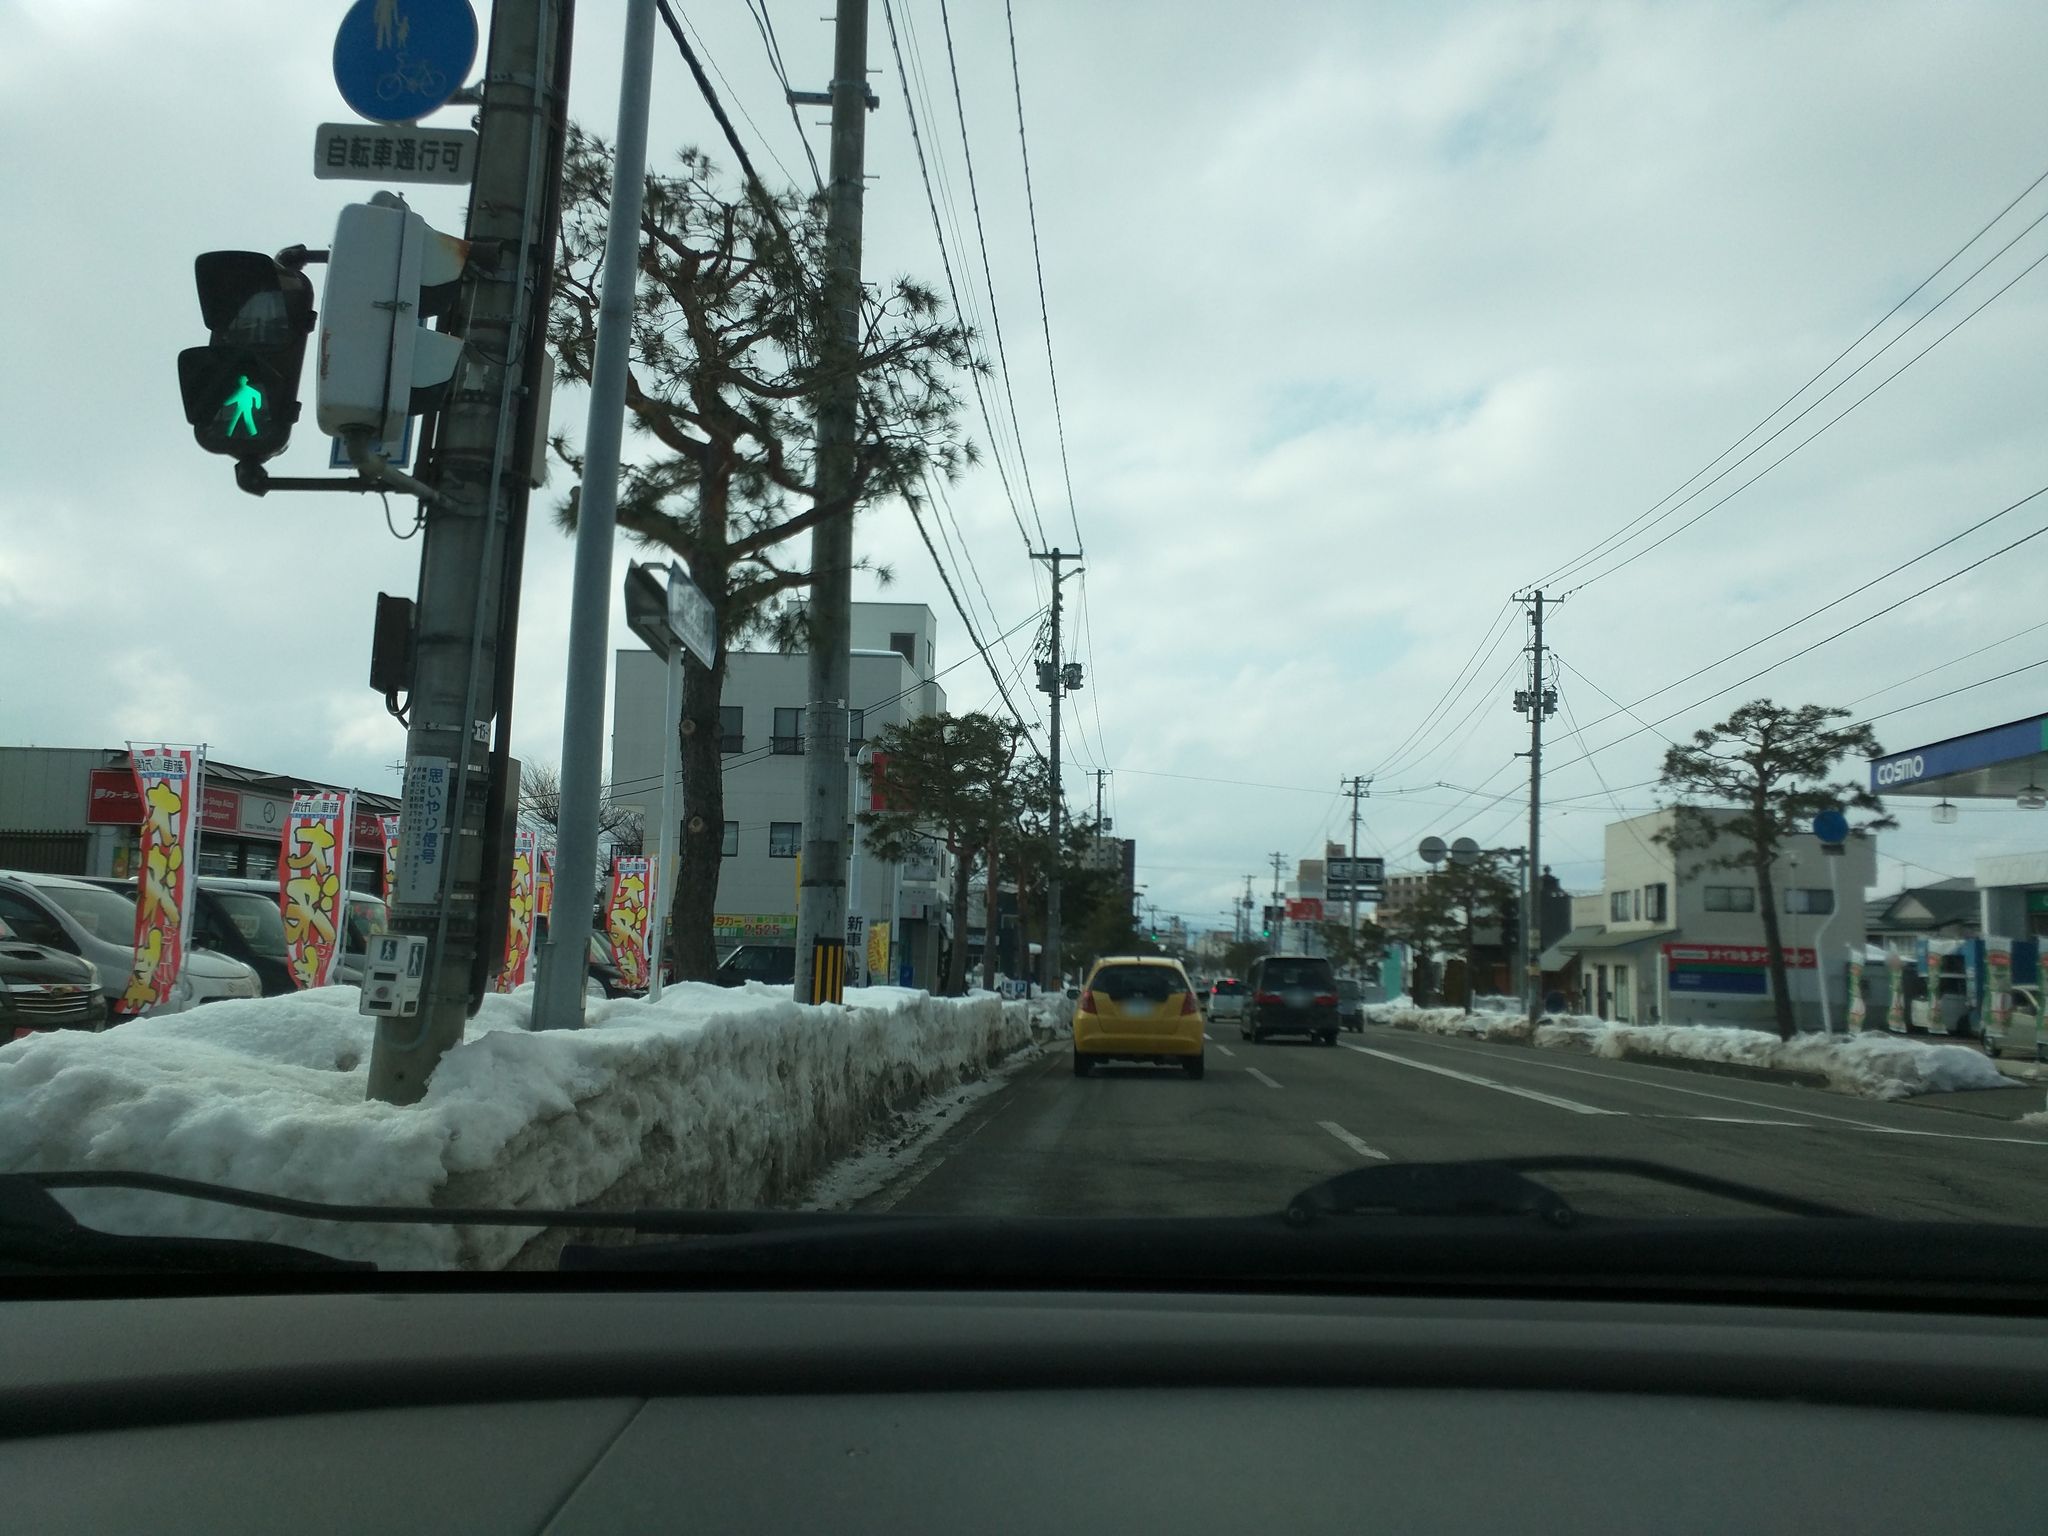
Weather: snowy
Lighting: day
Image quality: good
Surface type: driving surface
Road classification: unclassified
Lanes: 1.0
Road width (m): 3
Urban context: urban centre
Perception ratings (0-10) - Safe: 2.71, Lively: 6.5, Beautiful: 2.9, Boring: 3.84, Depressing: 3.67, Wealthy: 3.06